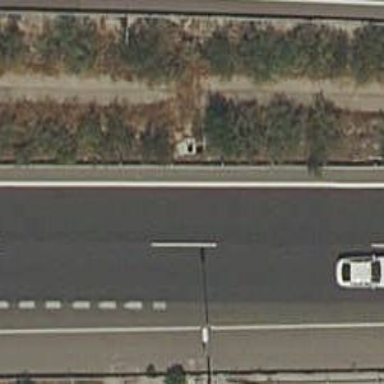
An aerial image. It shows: View of motorway.